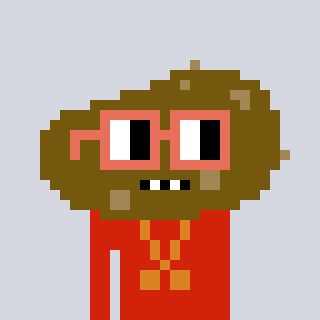
a pixel art character with square orange glasses, a potato-shaped head and a red-colored body on a cool background